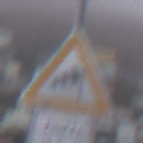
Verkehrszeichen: SeitenwindVonRechts
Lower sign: LaengeEinerStrecke4
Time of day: SunriseSunset
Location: Outdoor (Beach)
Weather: Overcast
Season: NotSpecified
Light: Natural